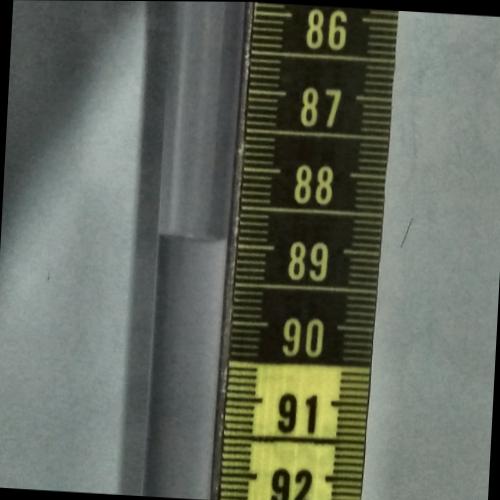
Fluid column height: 89.0 cm